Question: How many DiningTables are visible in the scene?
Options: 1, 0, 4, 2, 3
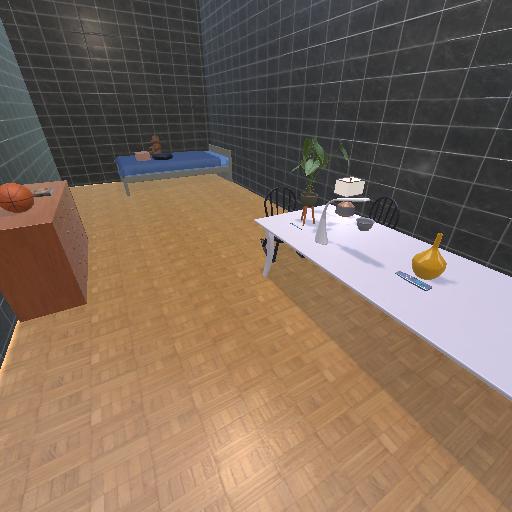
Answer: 1